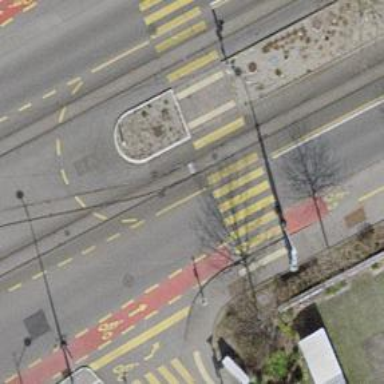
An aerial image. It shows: Crossing with traffic signals.